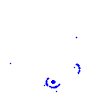
Particle: proton